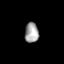
Tissue: prostate
Cell type: T cells
Senescence score: 0.2967
Nuclear area (px): 273
Mean DAPI intensity: 160.652